Question: Count the number of objects in the diagram.
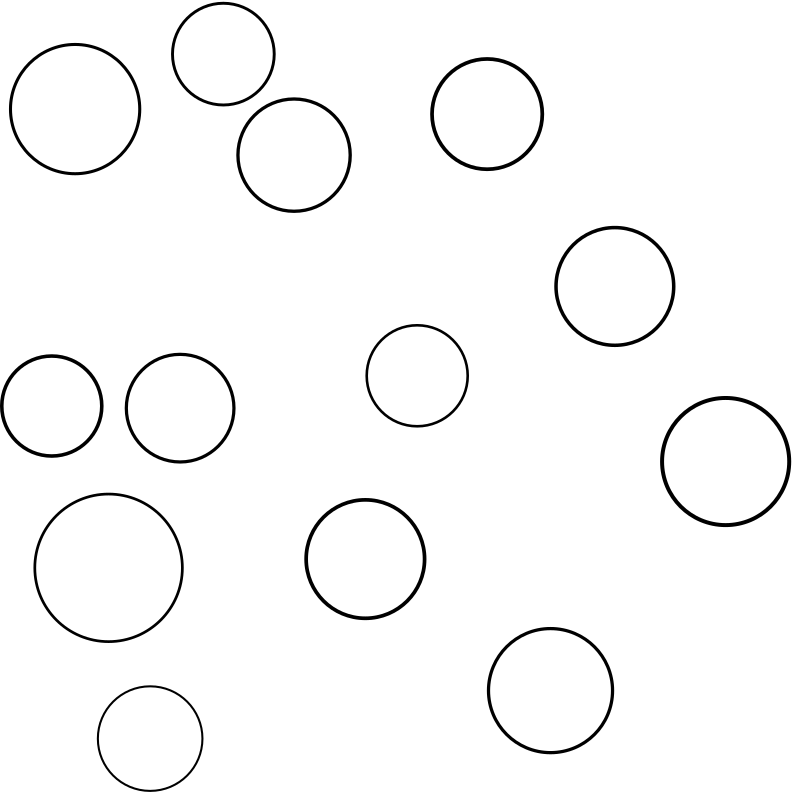
Answer: 13